Question: I'm out of my depth with a zombie. 'findMatchForRequest:' is inadequate for consistent matchmaking, hence the use of '[addPlayersToMatch:matchRequest:completionHandler:]' where it crashes:
'''
-[__NSMallocBlock__ intValue]: unrecognized selector sent to instance
-[CFString retain]: message sent to deallocated instance // NSZombieEnabled
'''
Below is the (<URL> that sooner than later crashes.
'''
@implementation GameCenterHelper { GKMatch* _currentMatch; }
+ (GameCenterHelper *)sharedInstance {
static GameCenterHelper* sharedHelper;
static dispatch_once_t onceToken;
dispatch_once(&onceToken, ^ {
sharedHelper = [GameCenterHelper new];
});
return sharedHelper;
}
- (void)authenticateLocalPlayer {
[GKLocalPlayer localPlayer].authenticateHandler = ^(UIViewController *loginViewController, NSError *error) {
[self findMatch];
};
}
- (void)findMatch {
GKMatchRequest *request = [GKMatchRequest new];
request.minPlayers = 2;
request.maxPlayers = 4;
[[GKMatchmaker sharedMatchmaker] findMatchForRequest:request withCompletionHandler:^(GKMatch *match, NSError *error) {
_currentMatch = match;
_currentMatch.delegate = self;
}];
}
- (void)addPlayersToMatch {
GKMatchRequest *request = [GKMatchRequest new];
request.minPlayers = 2;
request.maxPlayers = 4;
[[GKMatchmaker sharedMatchmaker] addPlayersToMatch:_currentMatch matchRequest:request completionHandler:nil];
}
- (void)match:(GKMatch *)match player:(NSString *)playerID didChangeState:(GKPlayerConnectionState)state {
[self addPlayersToMatch];
}
@end
'''
The above gets called in:
'''
- (BOOL)application:(UIApplication *)application didFinishLaunchingWithOptions:(NSDictionary *)launchOptions {
[[GameCenterHelper sharedInstance] authenticateLocalPlayer];
return YES;
}
'''
There's no error handling here, and one has to create a mockup app on <URL> to experience the crash, otherwise there's no 'GKMatch' being returned. I also made sure that bundle versions between 'Xcode' and iTunesConnect agree, i.e. '1.0' vs '1.0.0'.
## Traces
Zombie caught in 'Instruments':

Stack traces from 'Instruments' for each 'Event Type' seen above ('Malloc', 'Release', 'Zombie'):
'Malloc' at 'RefCt' 1:
'''
0 libsystem_malloc.dylib malloc_zone_malloc
1 CoreFoundation _CFRuntimeCreateInstance
2 CoreFoundation __CFStringCreateImmutableFunnel3
3 CoreFoundation CFStringCreateCopy
4 CoreFoundation _CFStringCreateWithFormatAndArgumentsAux
5 Foundation -[NSPlaceholderString initWithFormat:locale:arguments:]
6 Foundation -[NSString initWithFormat:]
7 GameKitServices -[GKConnectionInternal connectParticipantsWithConnectionData:withSessionInfo:]
8 GameCenterFoundation -[GKMatch connectToPeersWithDictionaries:version:sessionToken:cdxTicket:]
9 GameCenterFoundation __104-[GKMatchmaker matchWithRequest:currentMatch:currentPlayerIDs:serverHosted:rematchID:completionHandler:]_block_invoke_2
10 CoreFoundation __invoking___
11 CoreFoundation -[NSInvocation invoke]
12 GameCenterFoundation -[NSInvocation(GKProxyHelpers) _gkInvokeOnce]
13 GameCenterFoundation __53-[GKDaemonProxy connection:handleInvocation:isReply:]_block_invoke
14 libdispatch.dylib _dispatch_call_block_and_release
15 libdispatch.dylib _dispatch_client_callout
16 libdispatch.dylib _dispatch_main_queue_callback_4CF
17 CoreFoundation __CFRUNLOOP_IS_SERVICING_THE_MAIN_DISPATCH_QUEUE__
18 CoreFoundation __CFRunLoopRun
19 CoreFoundation CFRunLoopRunSpecific
20 CoreFoundation CFRunLoopRunInMode
21 GraphicsServices GSEventRunModal
22 UIKit UIApplicationMain
23 GameCenterBug main /Volumes/Lion2/Developer/Objective-C/GameCenterBug/GameCenterBug/main.m:7
24 libdyld.dylib start
'''
'Release' at 'RefCt' 0:
'''
0 CoreFoundation -[__NSCFString release]
1 GameKitServices -[GKConnectionInternal connectParticipantsWithConnectionData:withSessionInfo:]
2 GameCenterFoundation -[GKMatch connectToPeersWithDictionaries:version:sessionToken:cdxTicket:]
3 GameCenterFoundation __104-[GKMatchmaker matchWithRequest:currentMatch:currentPlayerIDs:serverHosted:rematchID:completionHandler:]_block_invoke_2
4 CoreFoundation __invoking___
5 CoreFoundation -[NSInvocation invoke]
6 GameCenterFoundation -[NSInvocation(GKProxyHelpers) _gkInvokeOnce]
7 GameCenterFoundation __53-[GKDaemonProxy connection:handleInvocation:isReply:]_block_invoke
8 libdispatch.dylib _dispatch_call_block_and_release
9 libdispatch.dylib _dispatch_client_callout
10 libdispatch.dylib _dispatch_main_queue_callback_4CF
11 CoreFoundation __CFRUNLOOP_IS_SERVICING_THE_MAIN_DISPATCH_QUEUE__
12 CoreFoundation __CFRunLoopRun
13 CoreFoundation CFRunLoopRunSpecific
14 CoreFoundation CFRunLoopRunInMode
15 GraphicsServices GSEventRunModal
16 UIKit UIApplicationMain
17 GameCenterBug main /Volumes/Lion2/Developer/Objective-C/GameCenterBug/GameCenterBug/main.m:7
18 libdyld.dylib start
'''
'Zombie' at 'RefCt' -1:
'''
0 CoreFoundation ___forwarding___
1 CoreFoundation _CF_forwarding_prep_0
2 libsystem_blocks.dylib _Block_object_assign
3 GameKitServices __copy_helper_block_355
4 libsystem_blocks.dylib _Block_copy_internal
5 libdispatch.dylib _dispatch_Block_copy
6 libdispatch.dylib dispatch_group_async
7 GameKitServices -[GKConnectionInternal connectParticipantsWithConnectionData:withSessionInfo:]
8 GameCenterFoundation -[GKMatch connectToPeersWithDictionaries:version:sessionToken:cdxTicket:]
9 GameCenterFoundation __104-[GKMatchmaker matchWithRequest:currentMatch:currentPlayerIDs:serverHosted:rematchID:completionHandler:]_block_invoke_2
10 CoreFoundation __invoking___
11 CoreFoundation -[NSInvocation invoke]
12 GameCenterFoundation -[NSInvocation(GKProxyHelpers) _gkInvokeOnce]
13 GameCenterFoundation __53-[GKDaemonProxy connection:handleInvocation:isReply:]_block_invoke
14 libdispatch.dylib _dispatch_call_block_and_release
15 libdispatch.dylib _dispatch_client_callout
16 libdispatch.dylib _dispatch_main_queue_callback_4CF
17 CoreFoundation __CFRUNLOOP_IS_SERVICING_THE_MAIN_DISPATCH_QUEUE__
18 CoreFoundation __CFRunLoopRun
19 CoreFoundation CFRunLoopRunSpecific
20 CoreFoundation CFRunLoopRunInMode
21 GraphicsServices GSEventRunModal
22 UIKit UIApplicationMain
23 GameCenterBug main /Volumes/Lion2/Developer/Objective-C/GameCenterBug/GameCenterBug/main.m:7
24 libdyld.dylib start
'''
---
Identical, pre-ARC question (with a dubious answer): <URL>
Related:
- <URL>
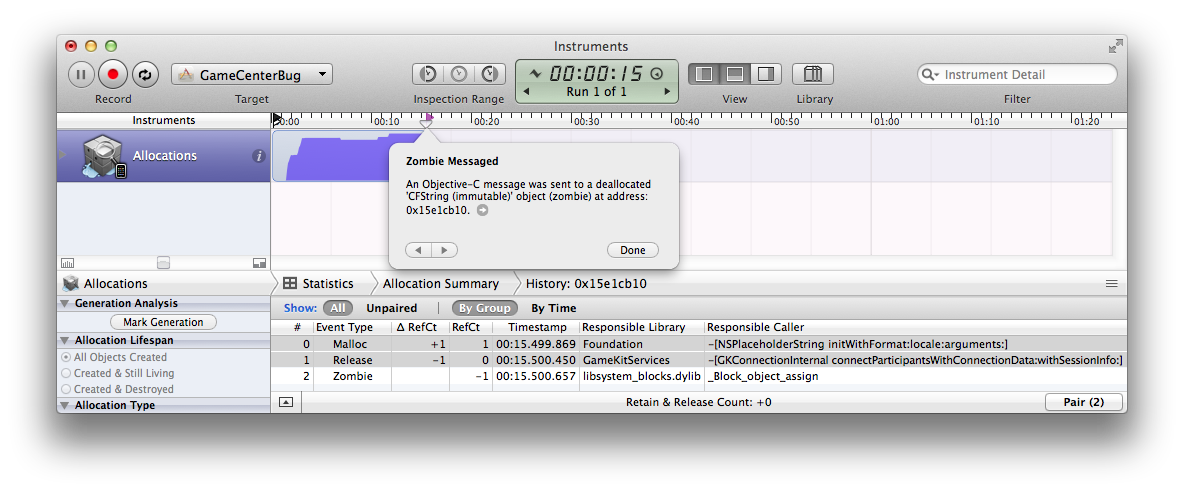
Answer: Just a few hours ago Apple said that the bug got fixed and that the fix will be in one of the next iOS versions.